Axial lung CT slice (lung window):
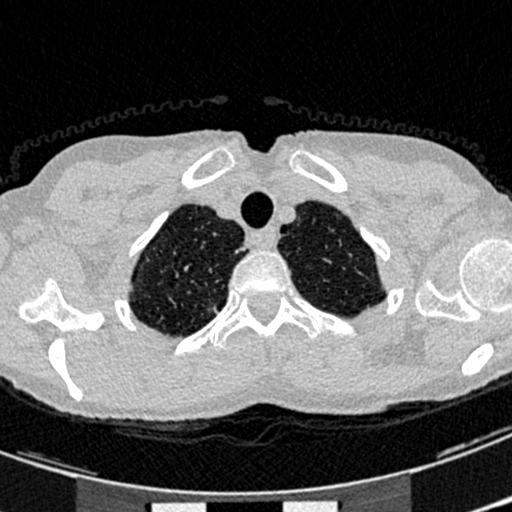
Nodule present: no